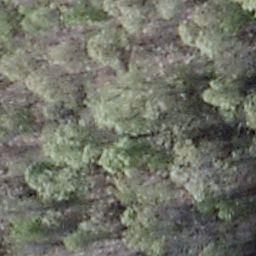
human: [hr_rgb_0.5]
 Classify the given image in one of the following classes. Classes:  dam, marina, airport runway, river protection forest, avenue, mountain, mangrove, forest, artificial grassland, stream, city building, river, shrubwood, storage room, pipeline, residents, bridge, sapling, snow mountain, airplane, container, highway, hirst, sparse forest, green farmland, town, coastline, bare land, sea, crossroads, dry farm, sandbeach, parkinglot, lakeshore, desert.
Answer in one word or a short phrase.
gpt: shrubwood